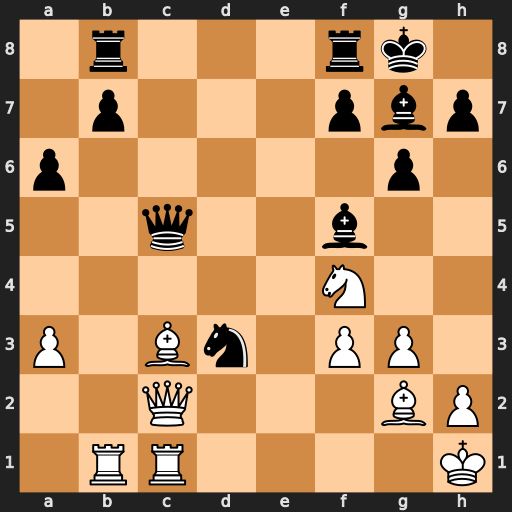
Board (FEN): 1r3rk1/1p3pbp/p5p1/2q2b2/5N2/P1Bn1PP1/2Q3BP/1RR4K
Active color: w
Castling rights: -
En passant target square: -
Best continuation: Nxd3 Bxd3 Qxd3